Question: 1. I have created an app using manifest editor where I have generated the ID and I have configured the personal tab to open a public website "https://www.ibm.com/in-en"
2. I have downloaded the zip of the app
3. I have uploaded the app to teams and the app is shown in teams
4. When I click on the app and then click open to load the personal tab, I get the issue as mentioned in the image:

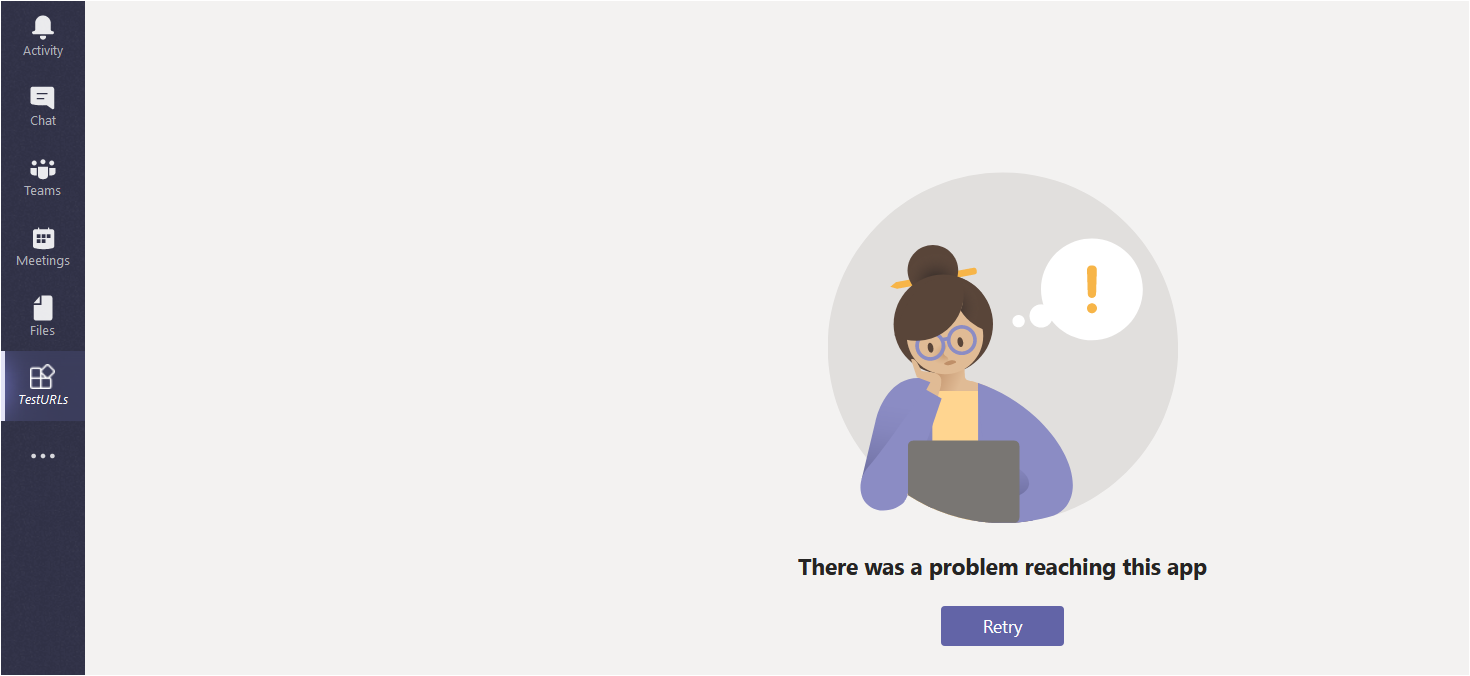
Answer: Could you please check if you have the "showloadingindicator" field set to true in your manifest? Could you please try removing it and uploading the app manifest?